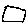
Label: square